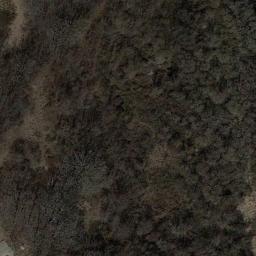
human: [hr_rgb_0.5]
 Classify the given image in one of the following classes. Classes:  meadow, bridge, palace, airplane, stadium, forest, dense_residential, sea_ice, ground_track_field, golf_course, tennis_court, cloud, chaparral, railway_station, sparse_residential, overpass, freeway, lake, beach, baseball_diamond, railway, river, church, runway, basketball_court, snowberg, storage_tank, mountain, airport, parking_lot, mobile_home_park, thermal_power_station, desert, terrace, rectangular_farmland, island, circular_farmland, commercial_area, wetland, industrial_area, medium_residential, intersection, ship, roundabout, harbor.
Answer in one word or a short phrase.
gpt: forest